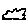
Label: cloud